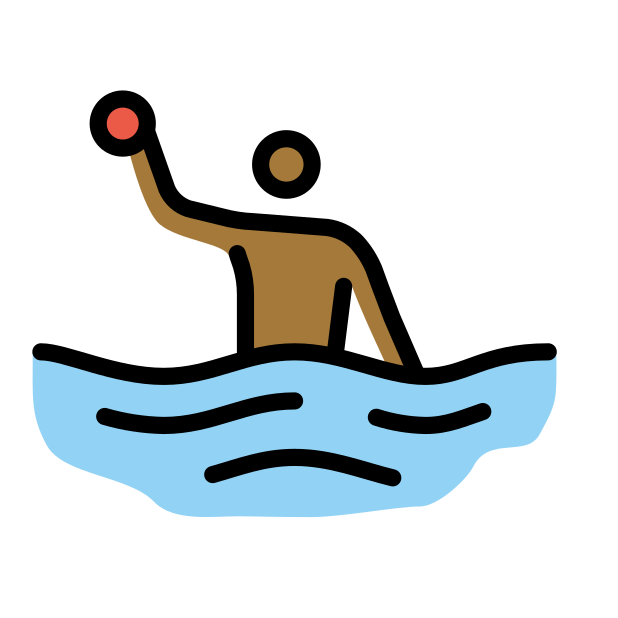
man playing water polo: medium-dark skin tone